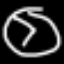
Label: clock